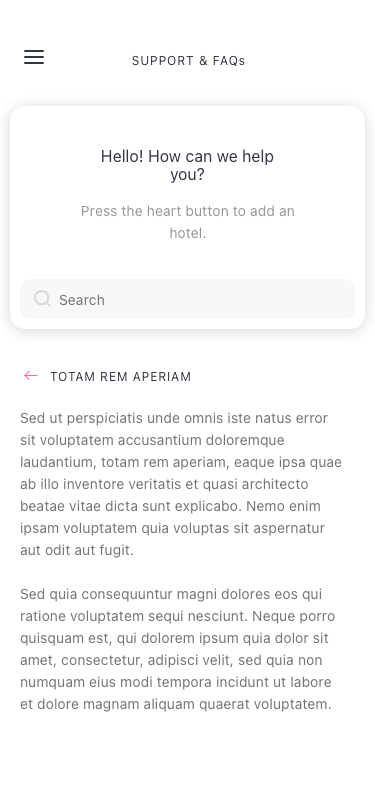
Text in this UI design:
Sed ut perspiciatis unde omnis iste natus error sit voluptatem accusantium doloremque laudantium, totam rem aperiam, eaque ipsa quae ab illo inventore veritatis et quasi architecto beatae vitae dicta sunt explicabo. Nemo enim ipsam voluptatem quia voluptas sit aspernatur aut odit aut fugit.

Sed quia consequuntur magni dolores eos qui ratione voluptatem sequi nesciunt. Neque porro quisquam est, qui dolorem ipsum quia dolor sit amet, consectetur, adipisci velit, sed quia non numquam eius modi tempora incidunt ut labore et dolore magnam aliquam quaerat voluptatem.
Totam rem aperiam
Press the heart button to add an hotel.
Hello! How can we help you?
SUPPORT & FAQs